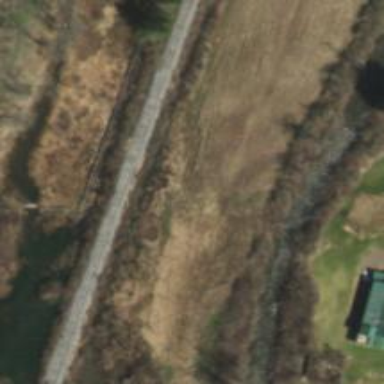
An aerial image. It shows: Preserved railway.